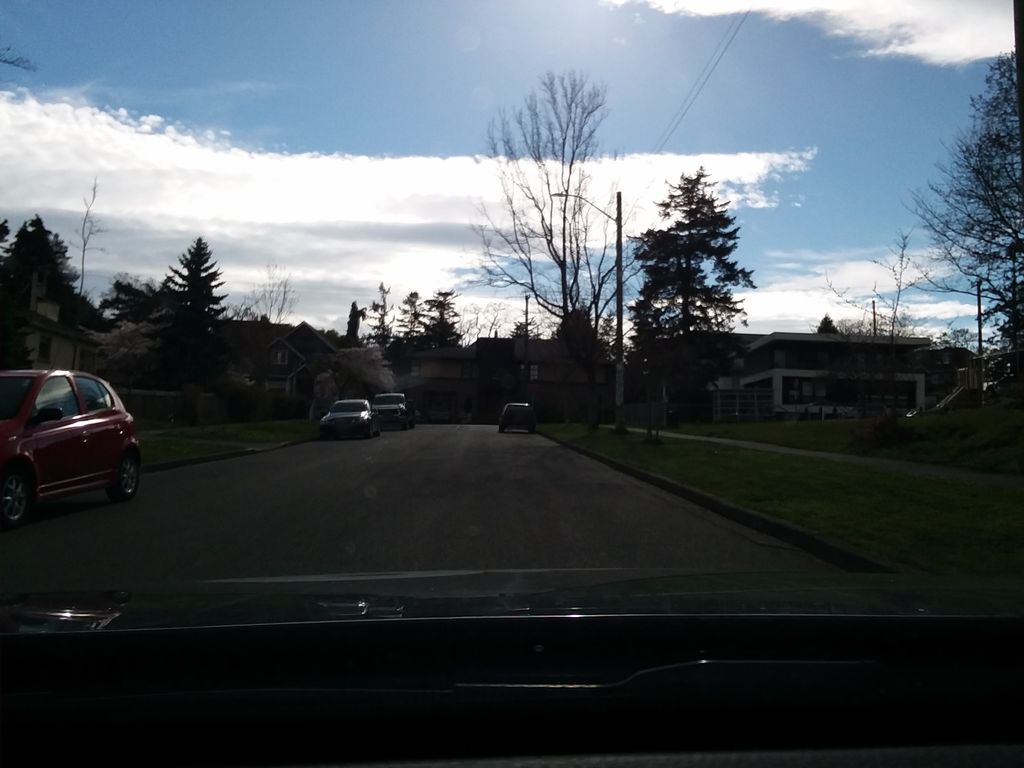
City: victoria